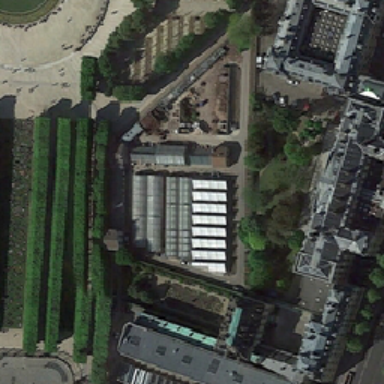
It is a school with rows of square trees and green trees with narrow rectangular exterior .